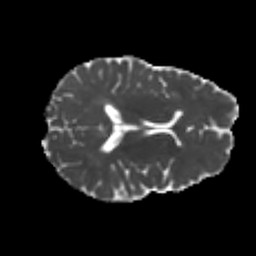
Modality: MD
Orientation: axial
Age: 21
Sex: female
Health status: healthy
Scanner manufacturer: philips
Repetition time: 7.384 s
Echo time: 0.08599 s